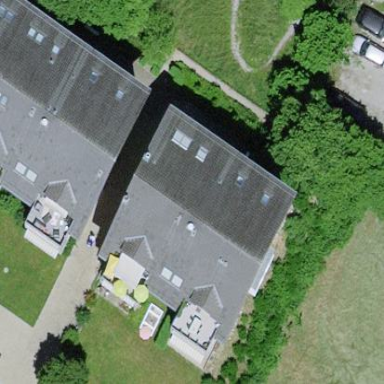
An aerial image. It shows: Residential building.